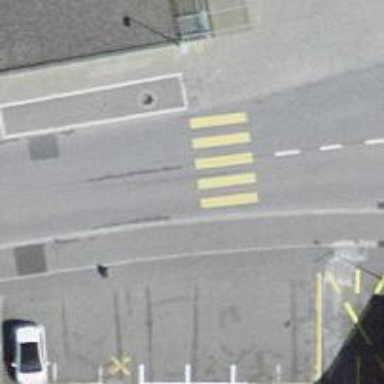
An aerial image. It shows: Marked zebra crossing on the road.